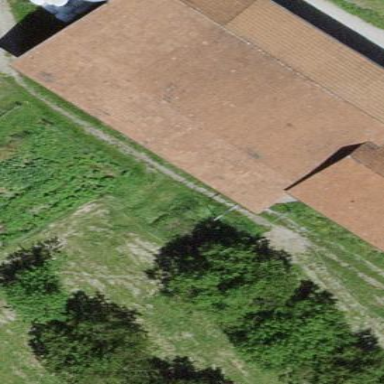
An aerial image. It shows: Barn.